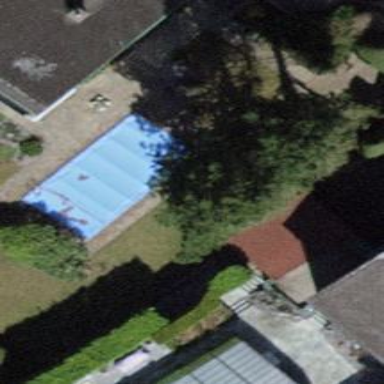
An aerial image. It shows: Swimming pool located in leisure land.